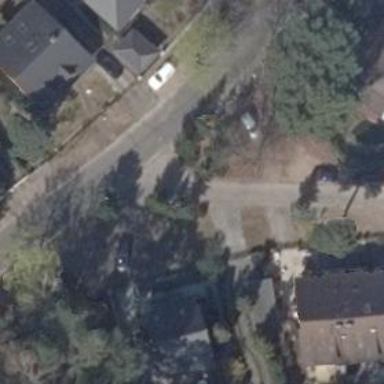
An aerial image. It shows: Residential road.